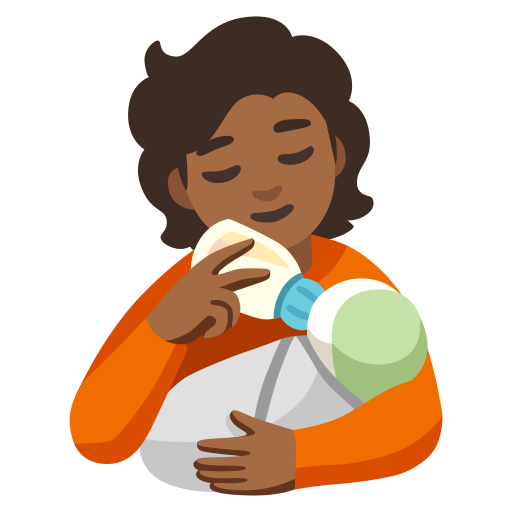
Emoji: 🧑🏾‍🍼